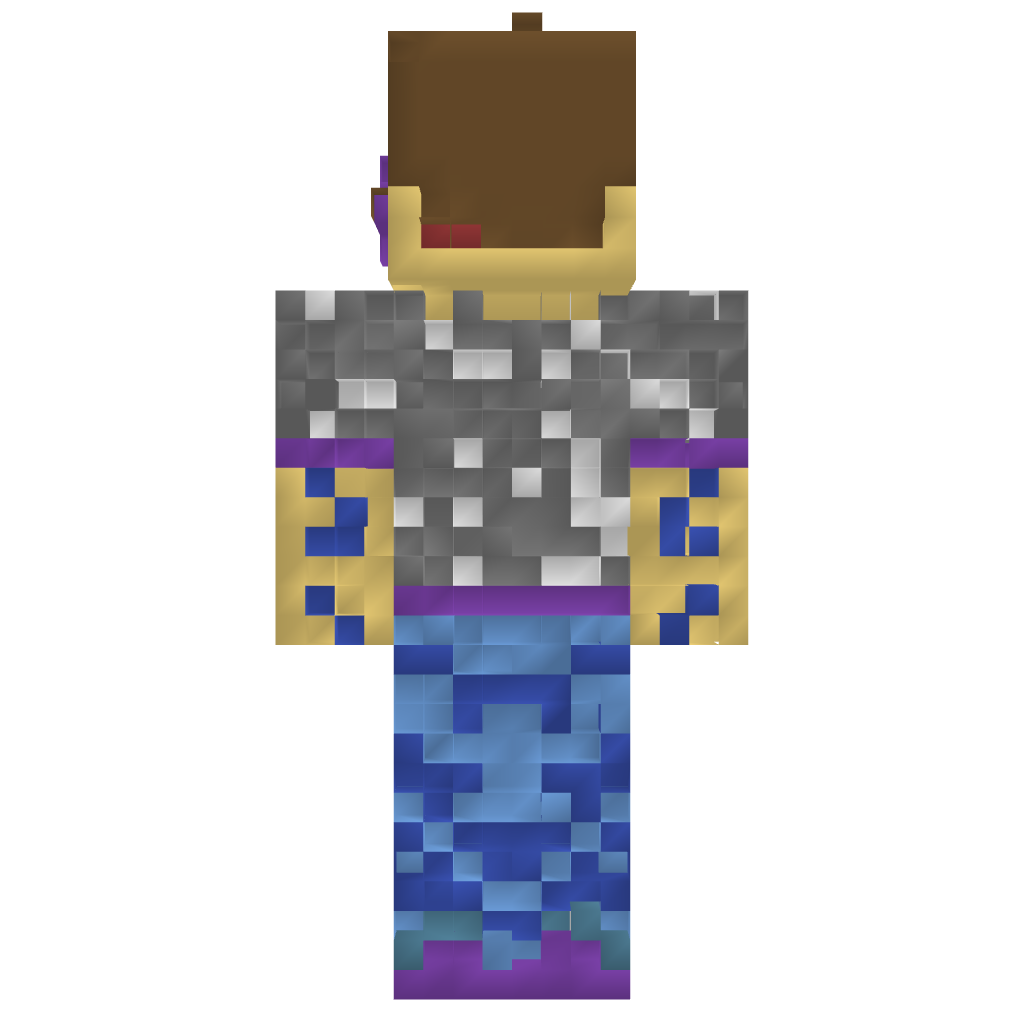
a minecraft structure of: Swagmasterer (Me!) good quality